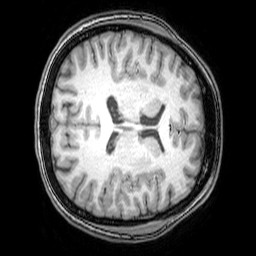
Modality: T1w
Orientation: axial
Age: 22
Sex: female
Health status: healthy
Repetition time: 0.081 s
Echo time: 0.037 s